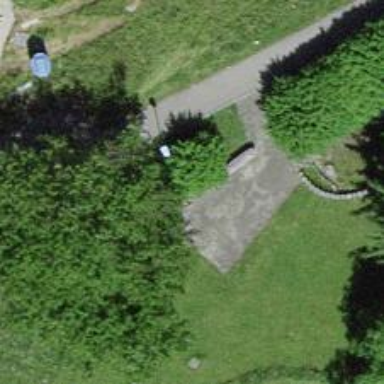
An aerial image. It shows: Bench for seating.